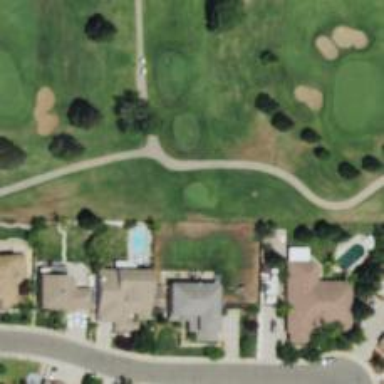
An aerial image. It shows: Golf tee.